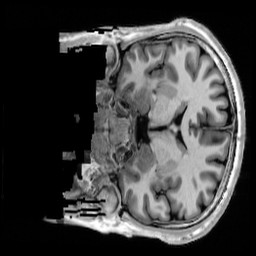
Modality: T1w
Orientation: coronal
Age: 27
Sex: male
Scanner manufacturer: siemens
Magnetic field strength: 3 T
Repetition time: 4 s
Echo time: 0.00289 s